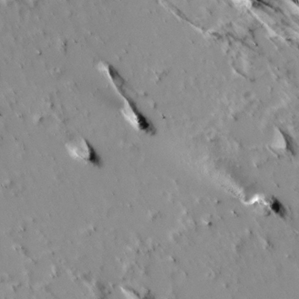
Label: non_frost